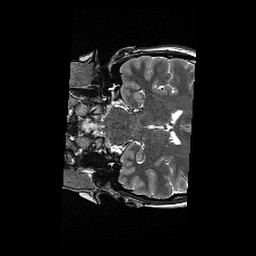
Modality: T2w
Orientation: coronal
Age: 29
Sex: female
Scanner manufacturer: siemens
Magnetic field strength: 3 T
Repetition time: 6.1 s
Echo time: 0.104 s